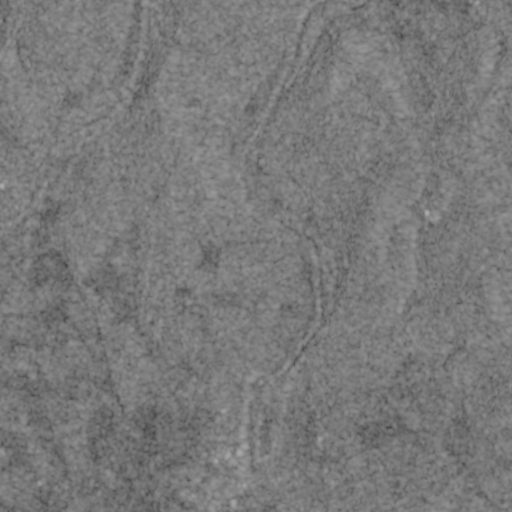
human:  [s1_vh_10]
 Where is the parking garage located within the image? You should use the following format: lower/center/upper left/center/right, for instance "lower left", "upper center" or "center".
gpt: The parking garage is located in the lower center of the image.
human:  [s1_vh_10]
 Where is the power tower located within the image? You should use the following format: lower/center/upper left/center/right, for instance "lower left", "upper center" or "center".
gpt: The power tower is located in the lower right of the image.
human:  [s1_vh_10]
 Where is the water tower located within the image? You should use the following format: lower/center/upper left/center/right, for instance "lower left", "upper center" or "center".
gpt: The water tower is located in the lower center of the image.
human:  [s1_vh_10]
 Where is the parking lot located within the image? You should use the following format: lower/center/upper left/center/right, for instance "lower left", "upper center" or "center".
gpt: There is no parking lot in the image.

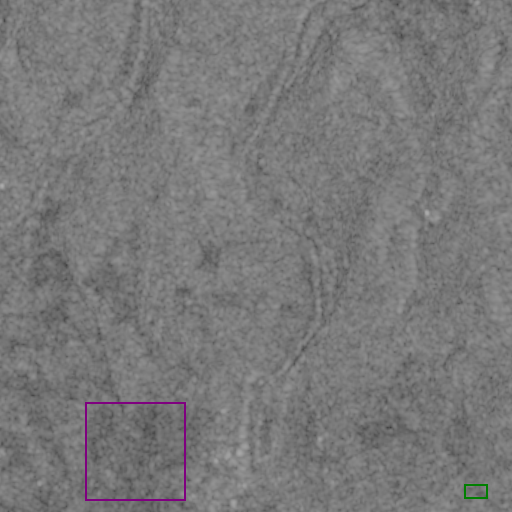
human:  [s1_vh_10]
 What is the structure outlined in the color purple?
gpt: The structure outlined in purple is a crop field.
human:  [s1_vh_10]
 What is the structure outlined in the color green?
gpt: The structure outlined in green is a wastewater plant.
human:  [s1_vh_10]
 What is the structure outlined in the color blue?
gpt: There is no blue outline.